Field crop: maize
Growth stage: 2
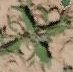
Species: atriplex